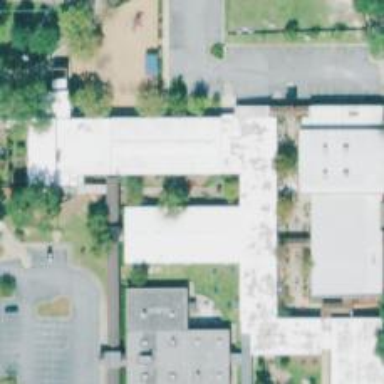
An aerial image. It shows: School.